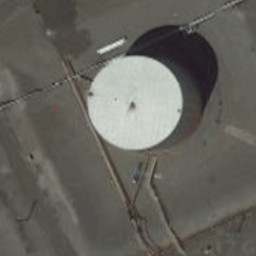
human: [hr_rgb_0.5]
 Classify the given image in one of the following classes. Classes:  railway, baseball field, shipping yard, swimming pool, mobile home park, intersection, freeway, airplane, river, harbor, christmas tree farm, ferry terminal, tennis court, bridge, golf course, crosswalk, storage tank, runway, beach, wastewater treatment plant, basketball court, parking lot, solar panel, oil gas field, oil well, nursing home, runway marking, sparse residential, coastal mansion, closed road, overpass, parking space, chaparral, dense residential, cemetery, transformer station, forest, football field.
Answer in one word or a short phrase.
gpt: storage tank